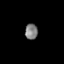
Tissue: prostate
Cell type: T cells
Senescence score: 0.3377
Nuclear area (px): 194
Mean DAPI intensity: 126.655